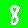
Digit: 8